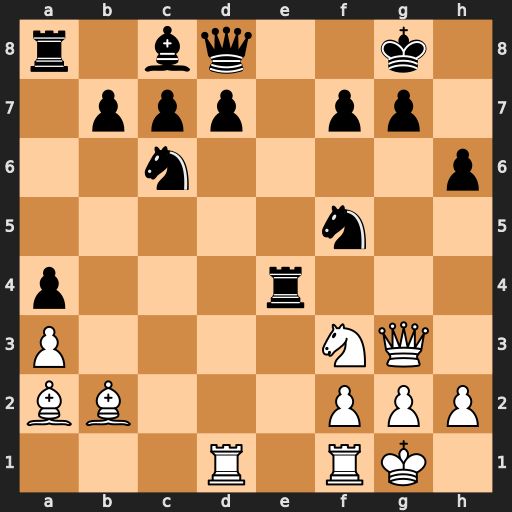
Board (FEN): r1bq2k1/1ppp1pp1/2n4p/5n2/p3r3/P4NQ1/BB3PPP/3R1RK1
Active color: w
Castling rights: -
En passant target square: -
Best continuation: Qg6 d5 Rxd5 fxg6 Rxd8+